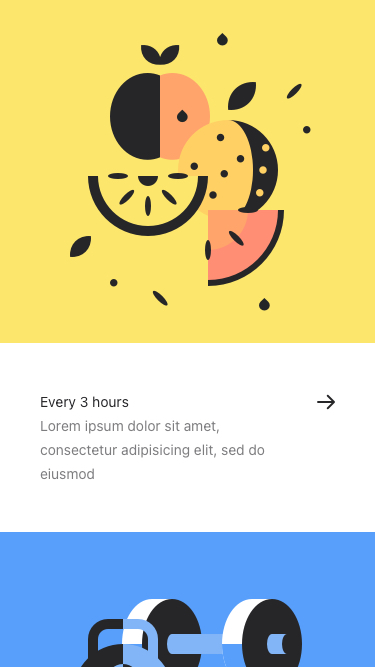
Text in this UI design:
Lorem ipsum dolor sit amet, consectetur adipisicing elit, sed do eiusmod
Every 3 hours